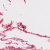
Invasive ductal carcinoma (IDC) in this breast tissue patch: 0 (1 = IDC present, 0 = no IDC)